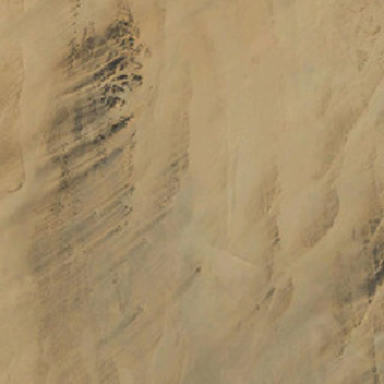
A yellow desert has a black trace .